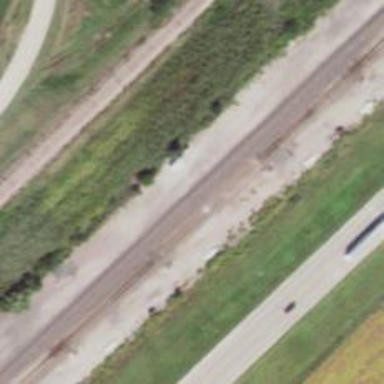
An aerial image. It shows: Railroad crossover.